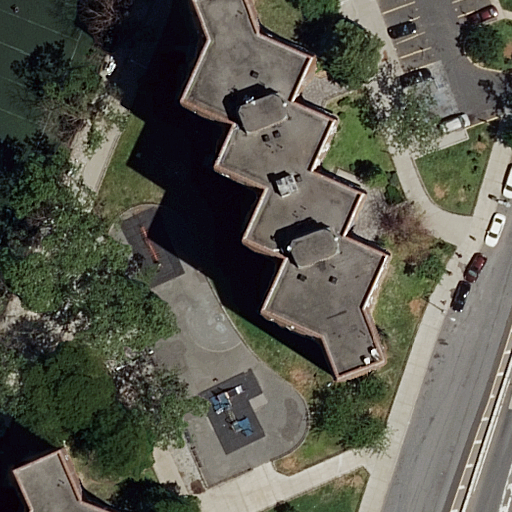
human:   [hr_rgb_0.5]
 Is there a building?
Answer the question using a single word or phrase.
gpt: yes

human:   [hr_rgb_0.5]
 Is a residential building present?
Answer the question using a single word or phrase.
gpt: yes

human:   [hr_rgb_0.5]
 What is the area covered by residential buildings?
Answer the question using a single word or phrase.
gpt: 1271m2

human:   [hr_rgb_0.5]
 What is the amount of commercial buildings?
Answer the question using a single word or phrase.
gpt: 0

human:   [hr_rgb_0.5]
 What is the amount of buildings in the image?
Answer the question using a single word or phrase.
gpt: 2

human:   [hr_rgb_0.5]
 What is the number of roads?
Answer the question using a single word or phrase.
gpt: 8

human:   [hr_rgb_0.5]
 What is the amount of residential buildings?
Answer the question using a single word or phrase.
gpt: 2

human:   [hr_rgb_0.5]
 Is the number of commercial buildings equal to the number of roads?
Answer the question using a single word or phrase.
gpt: no

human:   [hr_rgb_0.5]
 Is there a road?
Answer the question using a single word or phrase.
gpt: yes

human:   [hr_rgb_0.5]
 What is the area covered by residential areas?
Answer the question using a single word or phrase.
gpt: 9802m2

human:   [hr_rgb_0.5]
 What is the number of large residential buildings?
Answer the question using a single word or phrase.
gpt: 1

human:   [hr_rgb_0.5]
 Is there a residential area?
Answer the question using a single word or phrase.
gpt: yes

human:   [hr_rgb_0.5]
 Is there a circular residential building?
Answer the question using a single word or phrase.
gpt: no

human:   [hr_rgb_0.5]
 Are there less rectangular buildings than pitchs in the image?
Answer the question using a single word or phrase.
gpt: no

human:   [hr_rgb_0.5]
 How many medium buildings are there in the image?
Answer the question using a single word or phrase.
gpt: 0

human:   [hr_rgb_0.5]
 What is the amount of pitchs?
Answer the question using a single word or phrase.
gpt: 1

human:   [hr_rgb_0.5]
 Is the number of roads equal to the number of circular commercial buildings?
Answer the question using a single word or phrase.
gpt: no

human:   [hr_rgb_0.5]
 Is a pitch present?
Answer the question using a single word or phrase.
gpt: yes

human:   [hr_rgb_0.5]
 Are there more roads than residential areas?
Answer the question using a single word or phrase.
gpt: yes

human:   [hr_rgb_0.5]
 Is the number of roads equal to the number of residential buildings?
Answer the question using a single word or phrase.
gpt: no

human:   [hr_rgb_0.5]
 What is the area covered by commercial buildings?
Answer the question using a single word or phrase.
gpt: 0m2

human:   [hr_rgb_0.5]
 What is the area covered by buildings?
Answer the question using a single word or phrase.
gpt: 1271m2

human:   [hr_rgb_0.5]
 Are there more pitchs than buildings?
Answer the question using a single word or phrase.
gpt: no

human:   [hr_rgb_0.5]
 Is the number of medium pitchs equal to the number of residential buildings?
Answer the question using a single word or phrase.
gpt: no

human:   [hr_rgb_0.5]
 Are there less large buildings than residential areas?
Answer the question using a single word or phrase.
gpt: no

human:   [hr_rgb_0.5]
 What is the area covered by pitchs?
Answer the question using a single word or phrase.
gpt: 3302m2

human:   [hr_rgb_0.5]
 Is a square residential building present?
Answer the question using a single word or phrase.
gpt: no

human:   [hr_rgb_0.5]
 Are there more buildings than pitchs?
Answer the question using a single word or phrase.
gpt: yes

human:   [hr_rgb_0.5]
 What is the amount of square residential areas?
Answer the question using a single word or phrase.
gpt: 0

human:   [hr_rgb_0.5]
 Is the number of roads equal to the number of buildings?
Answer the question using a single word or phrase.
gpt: no

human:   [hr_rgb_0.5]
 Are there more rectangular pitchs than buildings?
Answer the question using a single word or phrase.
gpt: no

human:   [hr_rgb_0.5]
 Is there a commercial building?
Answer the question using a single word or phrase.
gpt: no

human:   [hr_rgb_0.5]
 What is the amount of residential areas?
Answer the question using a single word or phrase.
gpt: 1

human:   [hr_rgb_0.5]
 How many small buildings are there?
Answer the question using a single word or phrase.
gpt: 1

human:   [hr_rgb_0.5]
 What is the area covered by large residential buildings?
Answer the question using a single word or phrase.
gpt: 1250m2

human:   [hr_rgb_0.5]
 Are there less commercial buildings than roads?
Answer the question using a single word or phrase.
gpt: yes

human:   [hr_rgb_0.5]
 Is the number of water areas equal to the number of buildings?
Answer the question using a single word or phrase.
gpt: no

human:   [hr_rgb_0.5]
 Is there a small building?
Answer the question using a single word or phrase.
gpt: yes

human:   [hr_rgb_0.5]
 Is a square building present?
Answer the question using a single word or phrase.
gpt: no

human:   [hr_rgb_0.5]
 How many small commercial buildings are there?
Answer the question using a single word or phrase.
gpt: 0

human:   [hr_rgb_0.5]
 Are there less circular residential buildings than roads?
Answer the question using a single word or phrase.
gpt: yes

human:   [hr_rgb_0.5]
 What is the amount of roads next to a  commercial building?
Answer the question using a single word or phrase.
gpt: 0

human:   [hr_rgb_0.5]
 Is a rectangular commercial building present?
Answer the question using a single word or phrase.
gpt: no

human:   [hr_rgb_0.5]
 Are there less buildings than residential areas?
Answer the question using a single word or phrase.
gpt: no

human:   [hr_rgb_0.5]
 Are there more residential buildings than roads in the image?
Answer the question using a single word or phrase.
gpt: no

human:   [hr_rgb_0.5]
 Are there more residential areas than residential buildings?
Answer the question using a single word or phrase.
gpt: no

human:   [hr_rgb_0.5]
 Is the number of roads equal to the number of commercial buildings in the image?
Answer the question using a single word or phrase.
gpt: no

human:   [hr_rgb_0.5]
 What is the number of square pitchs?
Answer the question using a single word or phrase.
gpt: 0

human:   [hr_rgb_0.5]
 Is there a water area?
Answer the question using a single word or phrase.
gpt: no

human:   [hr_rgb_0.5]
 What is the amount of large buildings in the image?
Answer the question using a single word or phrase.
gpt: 1

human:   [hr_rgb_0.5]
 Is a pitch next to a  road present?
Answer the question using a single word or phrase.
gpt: yes

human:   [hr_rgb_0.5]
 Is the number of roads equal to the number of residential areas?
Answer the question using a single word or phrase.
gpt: no

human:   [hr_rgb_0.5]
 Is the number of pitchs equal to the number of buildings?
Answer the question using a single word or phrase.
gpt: no

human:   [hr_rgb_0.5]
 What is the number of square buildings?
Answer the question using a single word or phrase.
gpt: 0

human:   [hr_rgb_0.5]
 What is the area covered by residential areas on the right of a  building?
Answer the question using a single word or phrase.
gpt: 0m2

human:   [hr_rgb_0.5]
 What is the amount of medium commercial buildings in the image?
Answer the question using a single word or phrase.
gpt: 0

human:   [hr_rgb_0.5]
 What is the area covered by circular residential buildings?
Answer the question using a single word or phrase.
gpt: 0m2

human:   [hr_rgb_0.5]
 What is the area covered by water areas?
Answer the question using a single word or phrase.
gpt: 0m2

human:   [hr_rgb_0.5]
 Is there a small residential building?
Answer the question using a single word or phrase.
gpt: yes

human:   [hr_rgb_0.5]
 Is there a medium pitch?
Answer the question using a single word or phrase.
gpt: no

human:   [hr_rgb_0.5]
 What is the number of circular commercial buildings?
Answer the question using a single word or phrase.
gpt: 0

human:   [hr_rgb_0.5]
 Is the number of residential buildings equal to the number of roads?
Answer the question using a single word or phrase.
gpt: no

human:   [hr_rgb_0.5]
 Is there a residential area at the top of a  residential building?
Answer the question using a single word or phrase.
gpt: yes

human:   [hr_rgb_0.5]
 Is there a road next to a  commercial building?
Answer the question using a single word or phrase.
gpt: no